九年级 · 度量几何学
如图, $\odot O$ 是锐角三角形 $A B C$ 的外接圆, $O D \perp A B, O E \perp B C, O F \perp A C$, 垂足分别为 $D, E, F$, 连接 $D E, E F, F D$. 若 $D E+D F=6.5, \triangle A B C$ 的周长为 21 , 则 $E F$ 的长为

  (第 9 题)

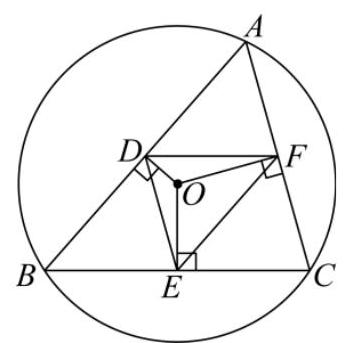
A. 8
  B. 4
  C. 3.5
  D. 3

答案: B
解析: 根据三角形外接圆的性质得出点 $D 、 E 、 F$ 分别是 $A B 、 B C 、 A C$ 的中点, 再由中位线的性质及三角形的周长求解即可.

【详解】解: $\because \odot O$ 是锐角三角形 $A B C$ 的外接圆, $O D \perp A B, O E \perp B C, O F \perp A C$, $\therefore$ 点 $D 、 E 、 F$ 分别是 $A B 、 B C 、 A C$ 的中点,

$\therefore D F=\frac{1}{2} B C, D E=\frac{1}{2} A C, E F=\frac{1}{2} A B$,

$\because D E+D F=6.5, \triangle A B C$ 的周长为 21 ,

$\therefore C B+C A+A B=21$ 即 $2 D F+2 D E+2 E F=21$,

$\therefore E F=4$,

故选: B.

【点睛】题目主要考查三角形外接圆的性质及中位线的性质, 理解题意, 熟练掌握三角形外接圆的性质是解题关键.